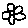
Label: flower